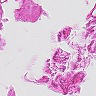
Metastatic tissue present: no